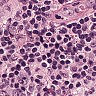
Metastatic tissue present: no